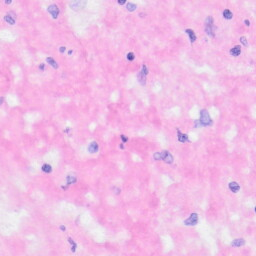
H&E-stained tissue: Kidney